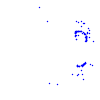
Particle: kaon